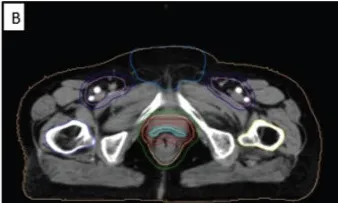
The gross disease.
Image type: radiology (pet)